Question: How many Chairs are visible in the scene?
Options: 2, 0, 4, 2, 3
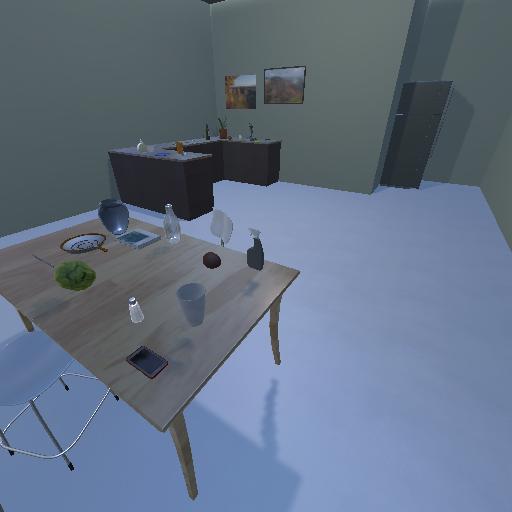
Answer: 2